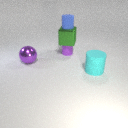
small purple rubber cylinder behind large cyan rubber cylinder